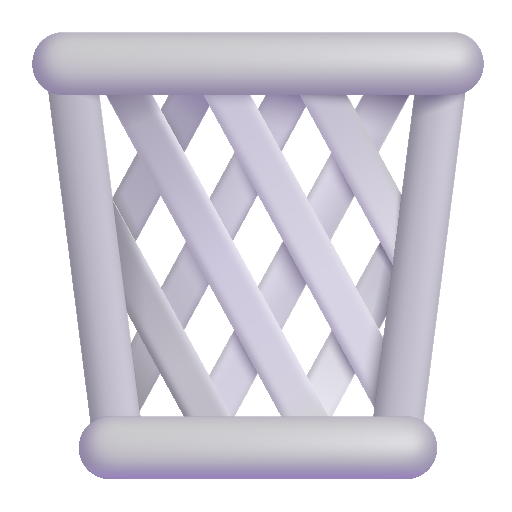
wastebasket color